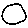
Label: circle